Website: macys
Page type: customer-info-address
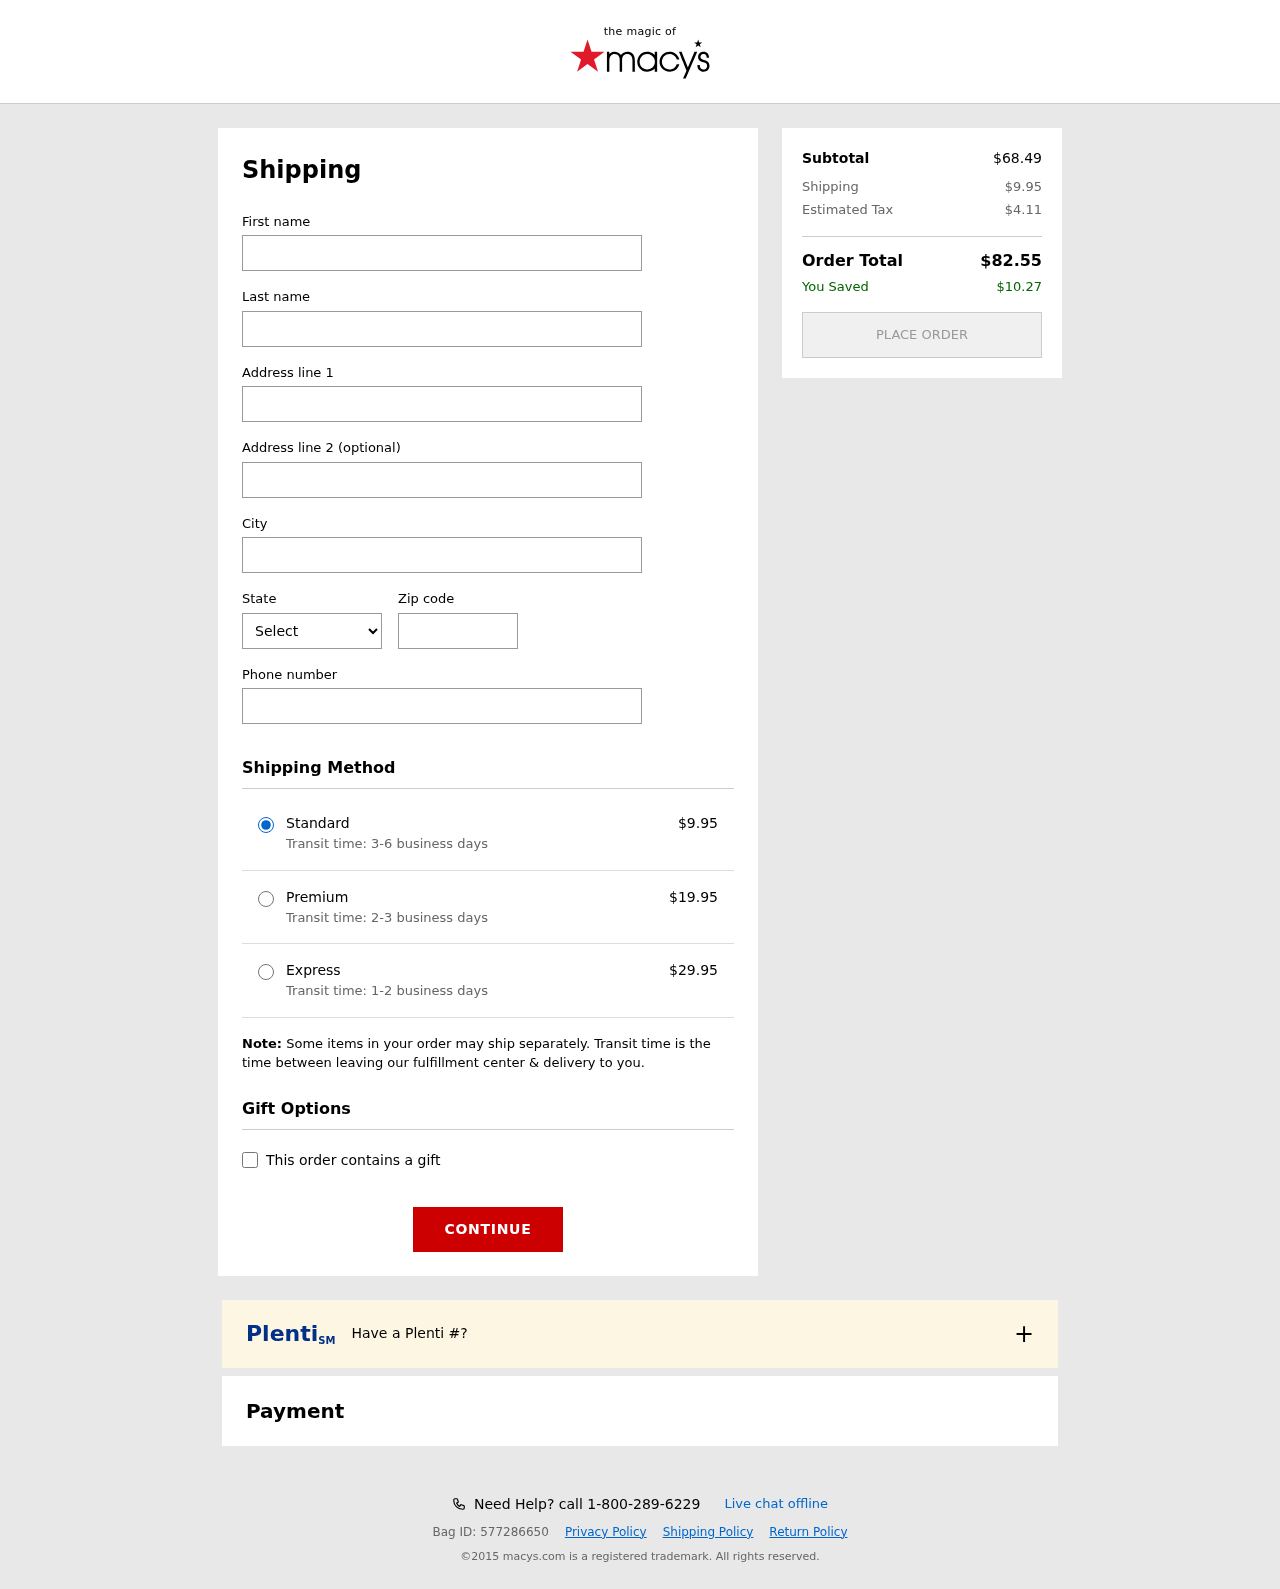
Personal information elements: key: PII_CITY
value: Lake Virginiaton
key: PII_FIRSTNAME
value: Michael
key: PII_LASTNAME
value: Lopez
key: PII_PHONE
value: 2099735211
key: PII_POSTCODE
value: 31395
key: PII_STATE_ABBR
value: HI
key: PII_STREET
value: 7928 Andrea Springs Apt. 313
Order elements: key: ORDER_SHIPPING_COST
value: $9.95
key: ORDER_SHIPPING_COST_PREMIUM
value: $19.95
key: ORDER_SHIPPING_COST_EXPRESS
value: $29.95
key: ORDER_SUBTOTAL
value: $68.49
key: ORDER_TAX
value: $4.11
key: ORDER_TOTAL
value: $82.55
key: ORDER_SAVINGS
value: $10.27